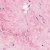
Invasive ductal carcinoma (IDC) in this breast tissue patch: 0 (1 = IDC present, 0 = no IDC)